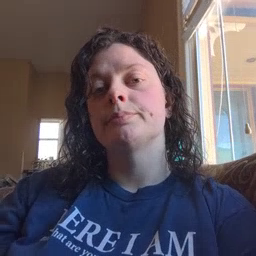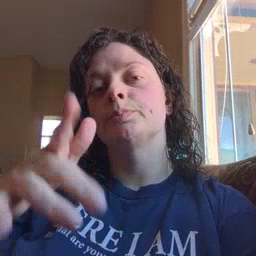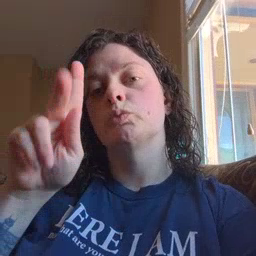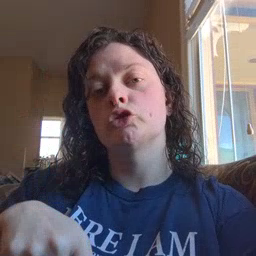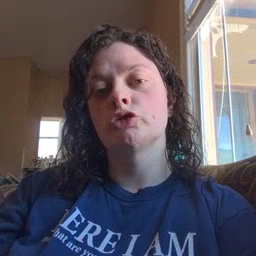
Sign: person